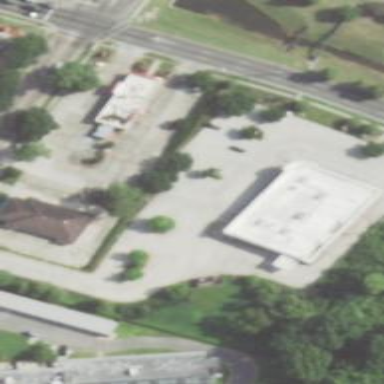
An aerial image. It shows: Building.